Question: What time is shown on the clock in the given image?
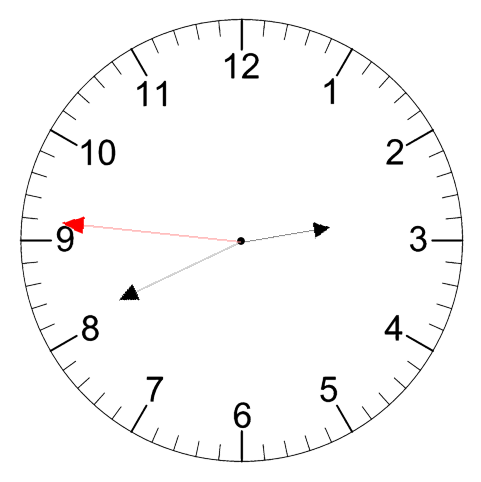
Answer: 02:40:46